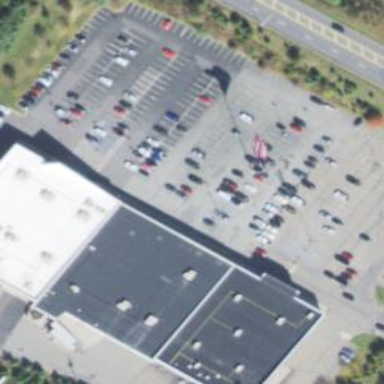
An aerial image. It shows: Retail building.